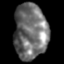
Tissue: skin
Cell type: Epithelial cells
Senescence score: 0.2612
Nuclear area (px): 1802
Mean DAPI intensity: 111.855